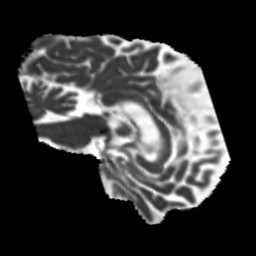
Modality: MD
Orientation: sagittal
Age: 47
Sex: male
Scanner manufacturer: siemens
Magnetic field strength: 3 T
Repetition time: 5.25 s
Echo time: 0.08 s